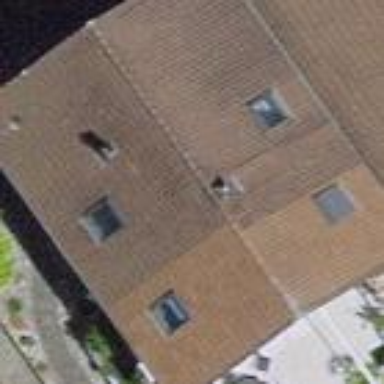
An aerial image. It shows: Gabled building with roof made of roof tiles.